Question: I am trying to make a div that contains three divs. The first and last div should be sized based on their contents. If they contain 10 lines of text they should be large enough to show that without overflowing or scrolling.
The middle div should use the remaining amount of space and should use a scrollbar when there is not enough space to show its entire contents.
I have gotten a partial solution where the first and third blocks are fixed and the third block will use the remaining size. I am not sure how to make the jump to allow the first and third blocks to be sized based on their contents.
Any tips on how to do this would be greatly appreciated.
This is what I have so far:

'''
<html>
.outerDiv{
/* The contents of this don't really matter */
position: absolute;
height:400px;
top:25px;
}
.innerA{
position: absolute;
top:0ex;
height:3ex; /* How can I set this based on the contents of the div? */
}
.innerB{
position: absolute;
top: 4ex; /* This needs to be based on the size of innerA */
bottom: 4ex; /* This needs to be based on the size of innerC */
overflow-y: scroll;
}
.innerC{
position: absolute;
height:3ex; /* How can I set this based on the contents of the div? */
bottom:0ex;
}
</style>
<div class="outerDiv" style="width:100%; border:1px solid #888888;">
<div class="innerA" style="width:70%; border:1px solid #000088;"></div>
<div class="innerB" style="width:60%; border:1px solid #008800;">a<br/>a<br/>a<br/>a<br/>a<br/>a<br/>a<br/>a<br/>a<br/>a<br/>a<br/>a<br/>a<br/>a<br/>a<br/>a<br/>a<br/>a<br/>a<br/>a<br/>a<br/>a<br/>a<br/>a<br/>a<br/>a<br/>a<br/>a<br/>a<br/>a<br/>a<br/>a<br/>a<br/>a<br/>a<br/>a<br/>a<br/>a<br/>a<br/>a<br/>a<br/>a<br/>a<br/>a<br/>a<br/>a<br/>a<br/>a<br/>a<br/>a<br/>a<br/>a<br/>a<br/>a<br/>a<br/>a<br/>a<br/>a<br/>a<br/>a<br/>a<br/>a<br/>a<br/>a<br/>a<br/>a<br/>a<br/>a<br/>a<br/>a<br/>a<br/>a<br/>a<br/>a<br/>vv</div>
<div class="innerC" style="width: 50%;border:1px solid #001100;"></div>
</div>
</html>
'''
---
My preference would be to solve the problem using:
1. CSS & HTML
2. Pure & Standard JS
3. JS with dojo
4. Other methods
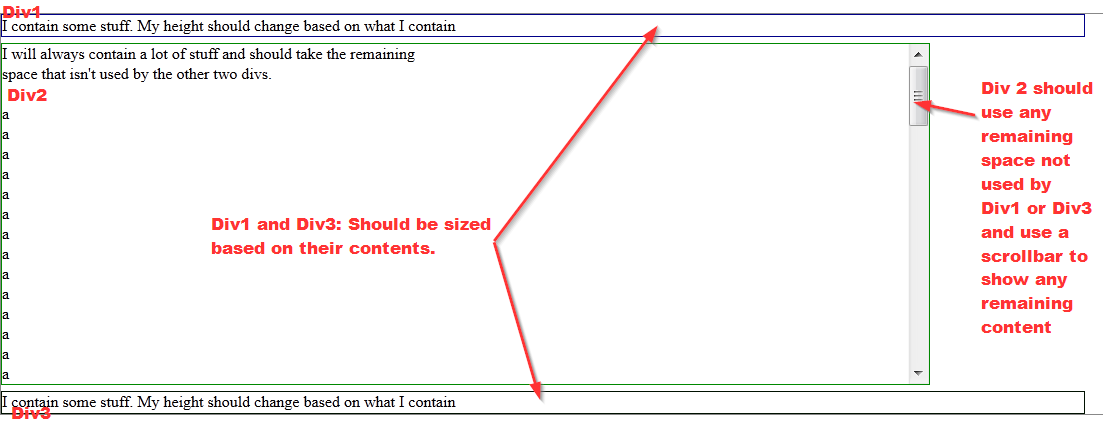
Answer: If you don't mind jquery, you can calculate the heights of the A and C divs and then subtract from your outerDiv:
'''
$(".innerB").each(function() {
var outerDivHeight = $('.outerDiv').outerHeight();
var innerAHeight = $('.innerA').outerHeight();
var innerCHeight = $('.innerC').outerHeight();
var innerBHeight = outerDivHeight - innerAHeight - innerCHeight;
$(this).css("height", innerBHeight);
});
'''
Here's a fiddle for it: <URL>